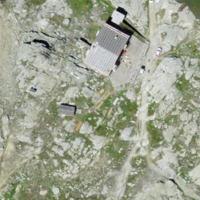
EUNIS habitat code: 48
Species observed at this site:
Ranunculus glacialis